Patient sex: F
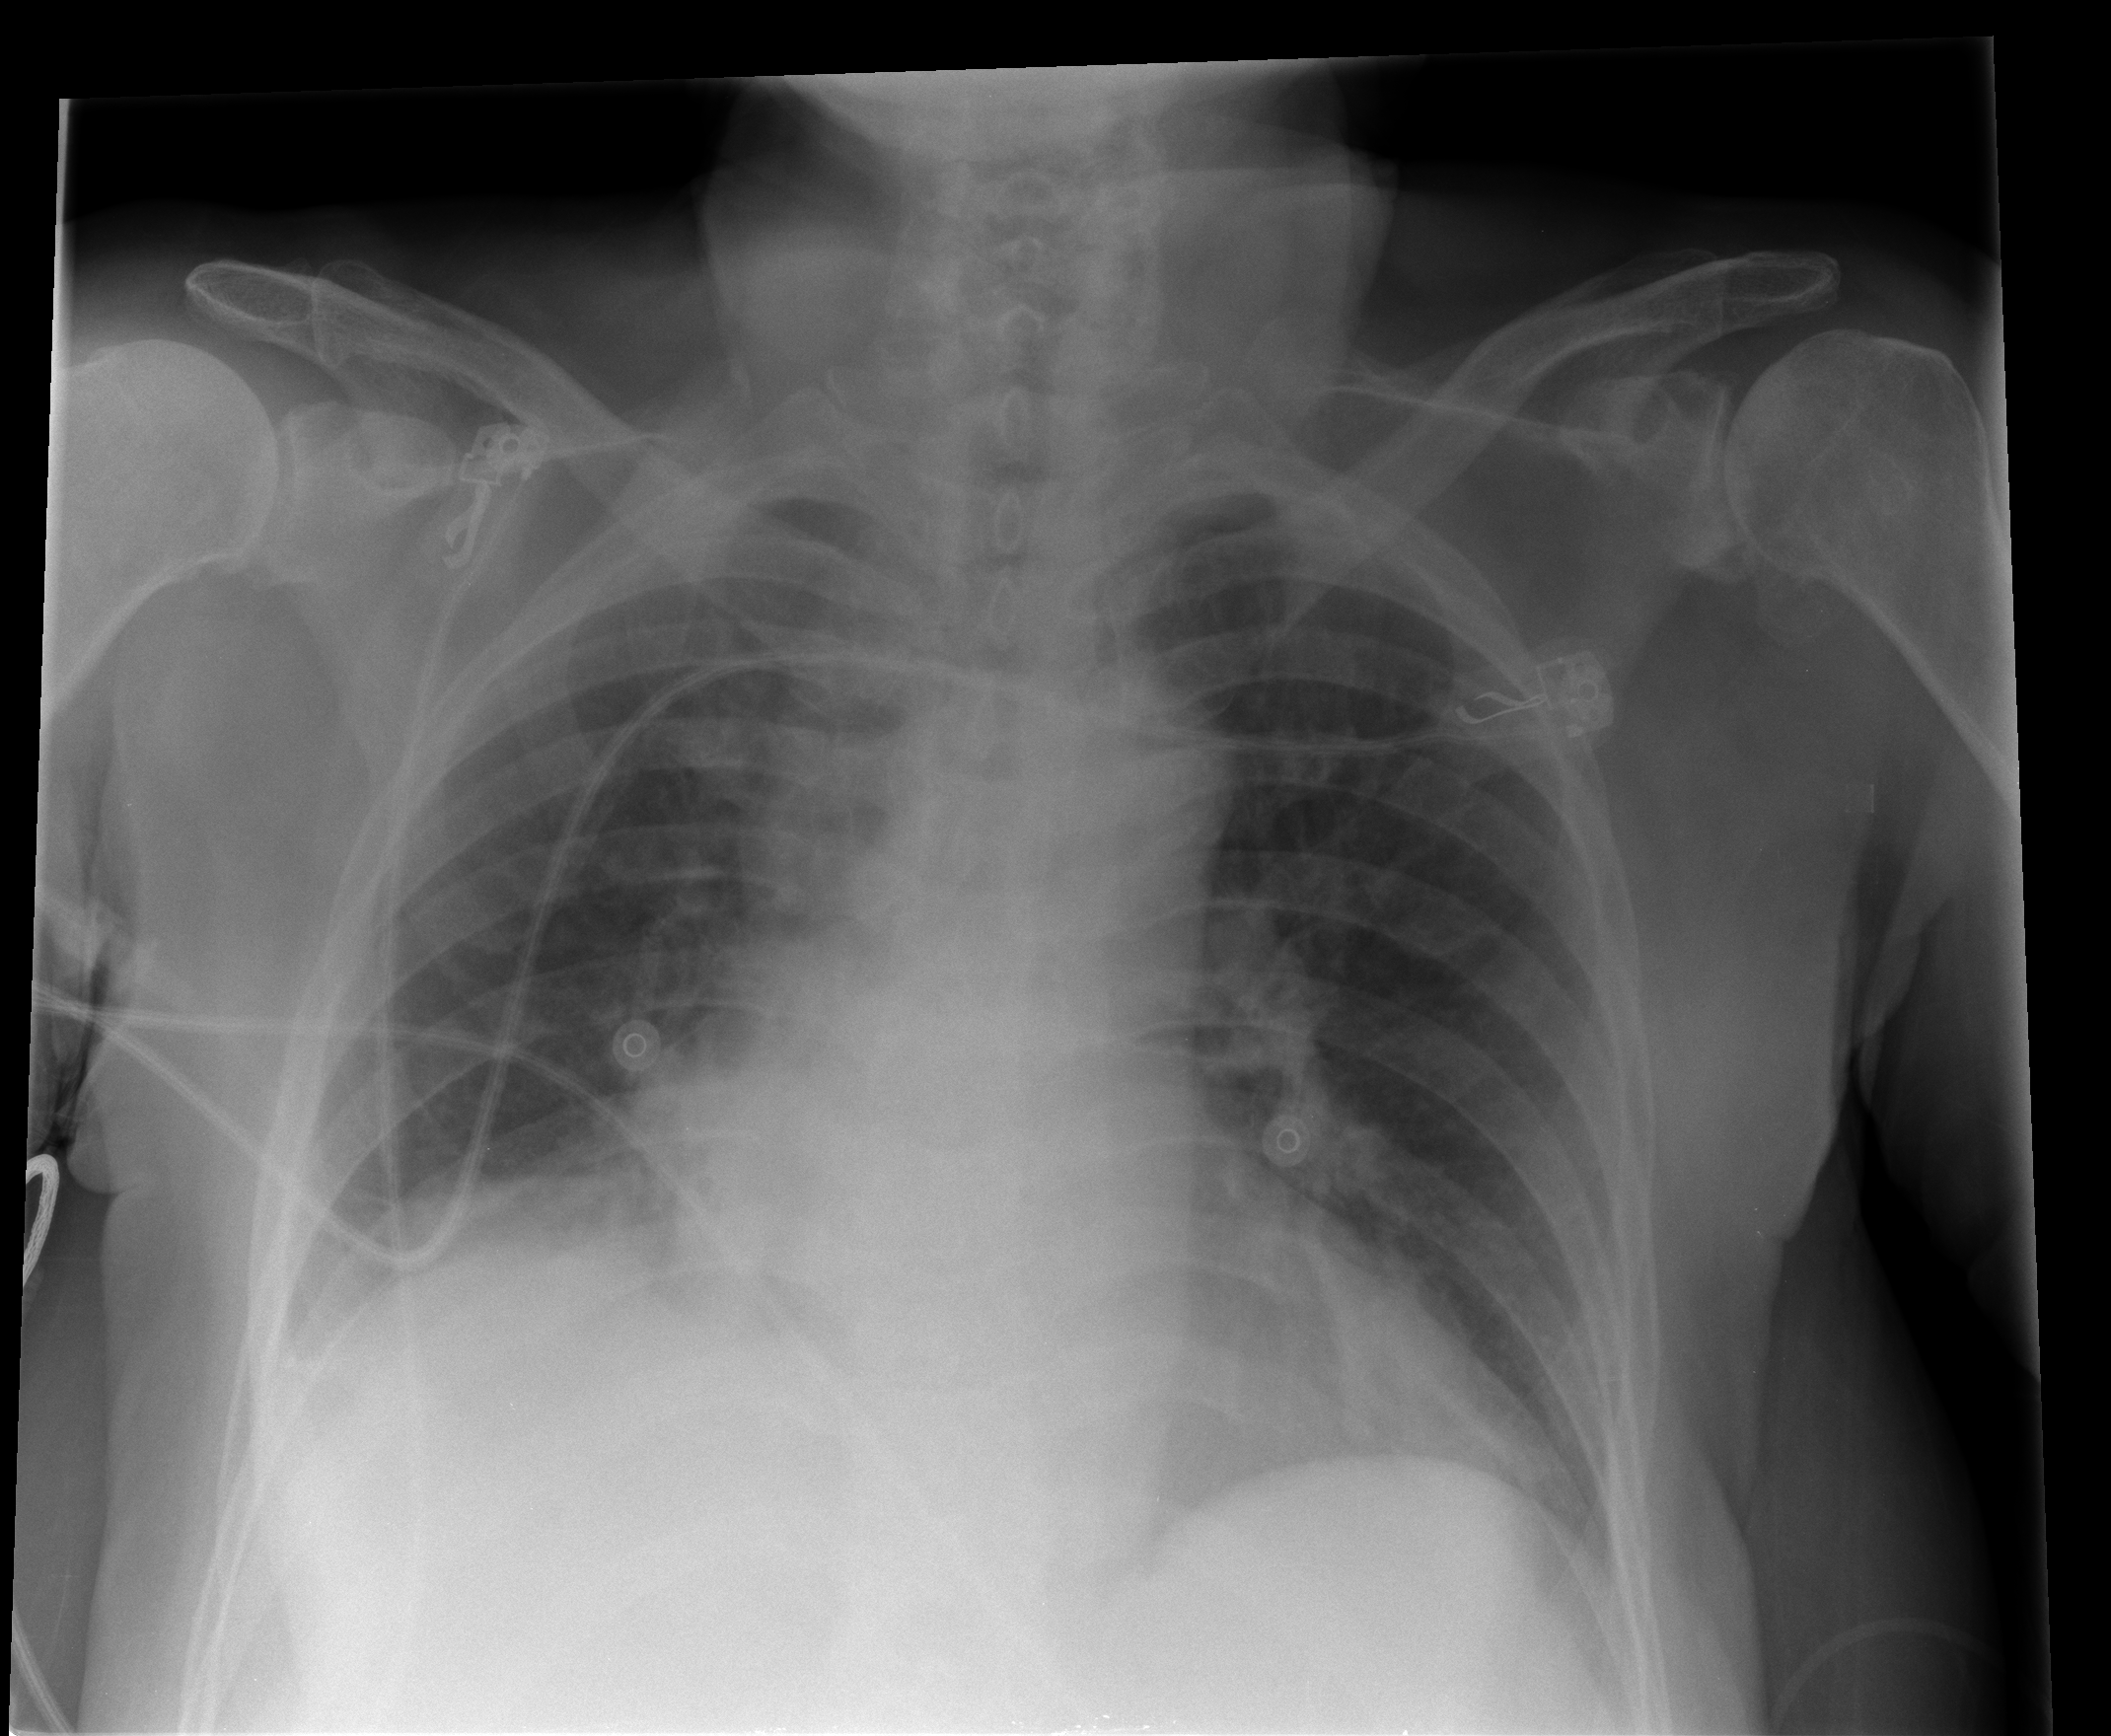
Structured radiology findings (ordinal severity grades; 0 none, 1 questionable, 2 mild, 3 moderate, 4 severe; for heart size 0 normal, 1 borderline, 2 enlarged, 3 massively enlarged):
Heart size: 0
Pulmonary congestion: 0
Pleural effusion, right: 2
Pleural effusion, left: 0
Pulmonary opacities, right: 0
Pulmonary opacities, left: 0
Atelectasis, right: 3
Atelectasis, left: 0